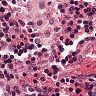
Metastatic tissue present: no